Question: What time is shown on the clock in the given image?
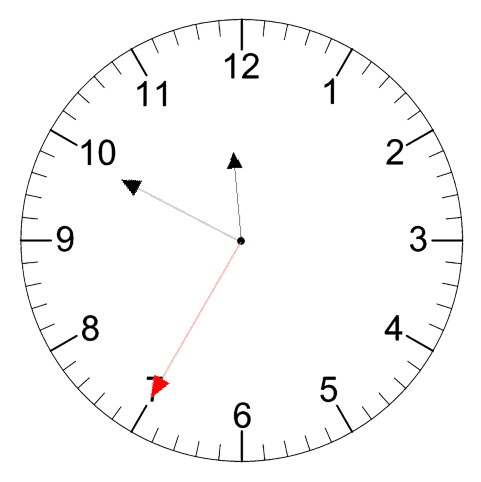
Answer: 11:49:35